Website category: sports
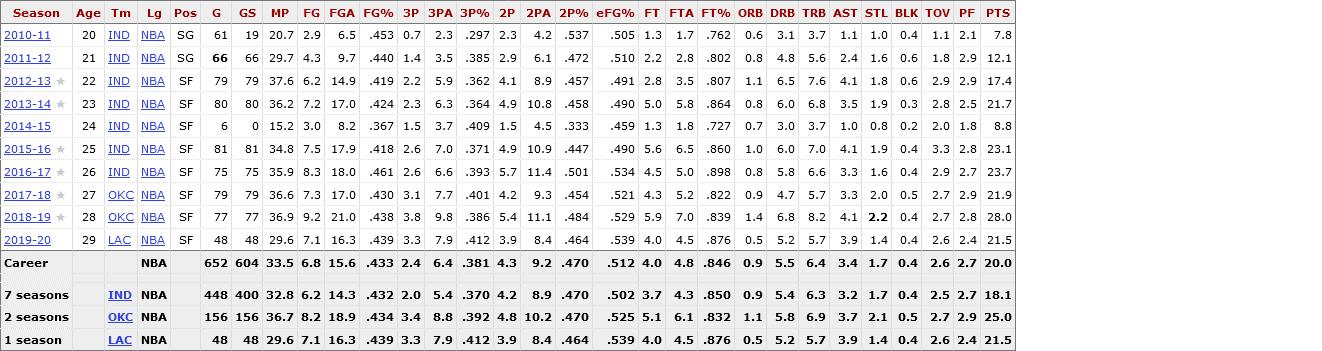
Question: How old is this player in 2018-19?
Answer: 28

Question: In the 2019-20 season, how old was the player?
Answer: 29

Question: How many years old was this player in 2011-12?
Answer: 21

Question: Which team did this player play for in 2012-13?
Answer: IND

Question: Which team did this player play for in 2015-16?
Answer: IND

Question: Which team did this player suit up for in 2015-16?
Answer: IND

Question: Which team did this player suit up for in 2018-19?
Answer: OKC

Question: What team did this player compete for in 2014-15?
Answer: IND

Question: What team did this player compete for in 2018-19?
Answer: OKC

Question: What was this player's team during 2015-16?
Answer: IND

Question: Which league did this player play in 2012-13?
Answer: NBA

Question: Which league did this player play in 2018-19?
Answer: NBA

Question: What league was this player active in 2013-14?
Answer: NBA

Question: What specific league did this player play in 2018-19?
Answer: NBA

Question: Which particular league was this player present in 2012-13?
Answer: NBA

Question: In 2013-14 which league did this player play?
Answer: NBA

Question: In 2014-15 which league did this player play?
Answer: NBA

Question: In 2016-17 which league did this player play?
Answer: NBA

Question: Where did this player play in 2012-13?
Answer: NBA

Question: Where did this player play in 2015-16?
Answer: NBA

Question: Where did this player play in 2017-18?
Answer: NBA

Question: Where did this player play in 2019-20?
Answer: NBA

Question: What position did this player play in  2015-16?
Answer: SF

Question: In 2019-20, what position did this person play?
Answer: SF

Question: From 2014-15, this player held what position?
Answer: SF

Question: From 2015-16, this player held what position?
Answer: SF

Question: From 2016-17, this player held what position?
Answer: SF

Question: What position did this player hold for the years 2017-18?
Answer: SF

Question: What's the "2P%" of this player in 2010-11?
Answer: .537

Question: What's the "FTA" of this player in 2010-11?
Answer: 1.7

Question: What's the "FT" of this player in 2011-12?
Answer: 2.2

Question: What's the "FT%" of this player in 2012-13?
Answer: .807

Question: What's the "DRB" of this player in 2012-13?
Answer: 6.5

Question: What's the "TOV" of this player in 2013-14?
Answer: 2.8

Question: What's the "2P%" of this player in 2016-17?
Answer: .501

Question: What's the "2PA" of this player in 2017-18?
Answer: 9.3

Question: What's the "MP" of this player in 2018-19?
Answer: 36.9

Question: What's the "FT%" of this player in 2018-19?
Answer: .839

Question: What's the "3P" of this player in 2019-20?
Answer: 3.3

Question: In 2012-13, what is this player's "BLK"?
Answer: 0.6

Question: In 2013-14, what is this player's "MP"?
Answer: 36.2

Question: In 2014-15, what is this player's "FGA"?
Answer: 8.2

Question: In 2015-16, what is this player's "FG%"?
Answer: .418

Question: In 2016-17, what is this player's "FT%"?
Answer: .898

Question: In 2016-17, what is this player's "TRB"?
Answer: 6.6

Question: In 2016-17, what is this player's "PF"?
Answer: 2.7

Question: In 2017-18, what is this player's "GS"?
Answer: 79

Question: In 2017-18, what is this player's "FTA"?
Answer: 5.2

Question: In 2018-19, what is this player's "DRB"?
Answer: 6.8

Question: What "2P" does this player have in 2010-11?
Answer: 2.3

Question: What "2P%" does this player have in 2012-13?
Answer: .457

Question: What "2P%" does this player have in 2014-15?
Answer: .333

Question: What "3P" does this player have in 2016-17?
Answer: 2.6

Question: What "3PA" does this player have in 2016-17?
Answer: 6.6

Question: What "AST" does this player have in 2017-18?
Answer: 3.3

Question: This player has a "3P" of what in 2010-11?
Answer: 0.7

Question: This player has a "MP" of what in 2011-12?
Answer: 29.7

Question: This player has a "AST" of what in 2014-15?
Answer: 1.0

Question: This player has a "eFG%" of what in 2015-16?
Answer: .490

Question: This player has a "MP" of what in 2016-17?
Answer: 35.9

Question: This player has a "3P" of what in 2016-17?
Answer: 2.6

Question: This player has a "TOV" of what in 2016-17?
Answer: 2.9

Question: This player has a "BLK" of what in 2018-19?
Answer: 0.4

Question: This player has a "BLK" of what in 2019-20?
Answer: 0.4